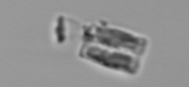
Label: Bacillariophyceae_morphotype1